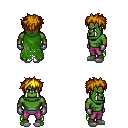
a pixel art fantasy rpg character, male body template, orc, green skin, green tattered cape, magenta pants, blonde bedhead hairstyle, metal gloves, white slippers, four views (front, back, left, right), 2x2 character sprite sheet, small pixel art, hard edges, no anti-aliasing